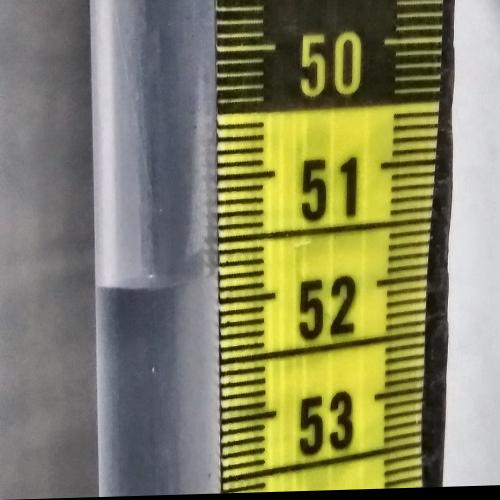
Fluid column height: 51.8 cm